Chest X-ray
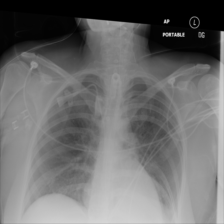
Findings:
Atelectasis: negative
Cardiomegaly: negative
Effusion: negative
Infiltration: negative
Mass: negative
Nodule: negative
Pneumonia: negative
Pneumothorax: negative
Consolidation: negative
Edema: negative
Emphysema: negative
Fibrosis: negative
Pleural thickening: negative
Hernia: negative